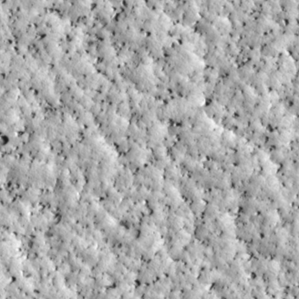
Label: non_frost